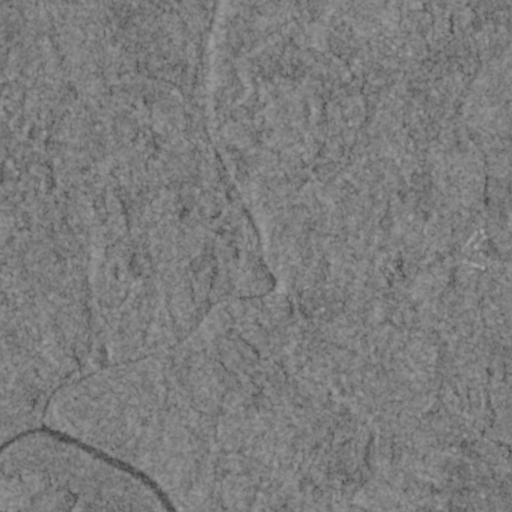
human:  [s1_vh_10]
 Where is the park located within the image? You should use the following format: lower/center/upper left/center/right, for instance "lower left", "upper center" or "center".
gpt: The park is located in the right of the image.
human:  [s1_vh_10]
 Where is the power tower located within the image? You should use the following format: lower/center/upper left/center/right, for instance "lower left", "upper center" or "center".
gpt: The power tower is located in the upper left of the image.
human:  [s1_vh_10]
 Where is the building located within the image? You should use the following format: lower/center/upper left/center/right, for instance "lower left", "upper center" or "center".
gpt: The building is located in the center right of the image.
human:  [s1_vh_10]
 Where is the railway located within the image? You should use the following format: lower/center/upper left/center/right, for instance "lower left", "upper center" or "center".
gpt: The railway is located in the lower of the image.
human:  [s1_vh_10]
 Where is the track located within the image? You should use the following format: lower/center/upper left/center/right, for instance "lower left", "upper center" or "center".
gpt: There is no track in the image.

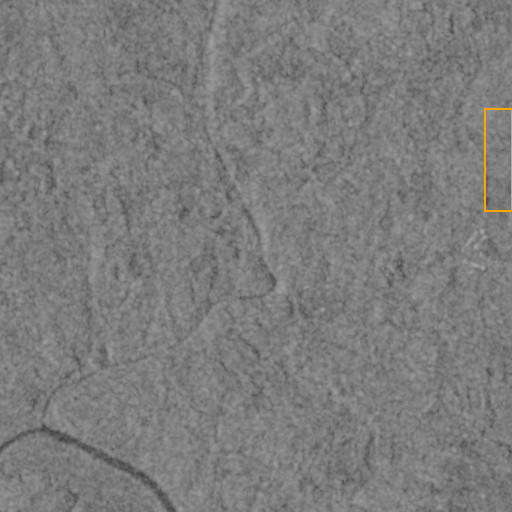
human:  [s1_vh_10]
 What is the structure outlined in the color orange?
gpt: The structure outlined in orange is a park.
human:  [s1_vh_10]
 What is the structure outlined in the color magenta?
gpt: There is no magenta outline.